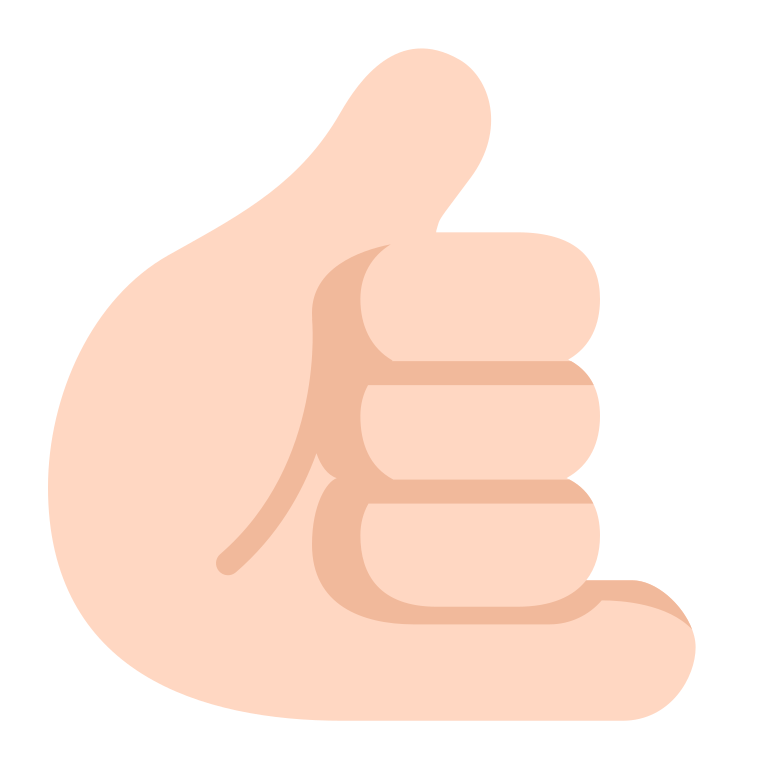
call me hand flat light